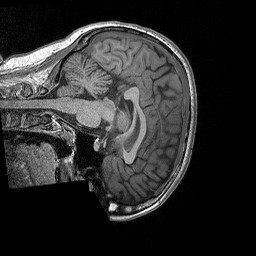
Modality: T1w
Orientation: sagittal
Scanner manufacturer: siemens
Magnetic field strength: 3 T
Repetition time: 2.3 s
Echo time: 0.00298 s